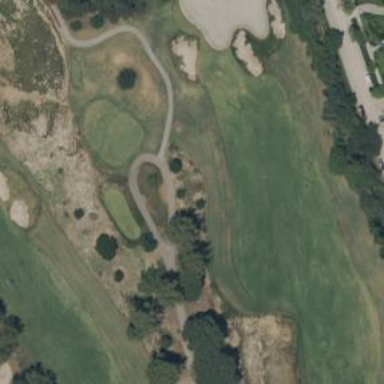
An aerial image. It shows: Path designated for golf carts.